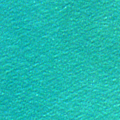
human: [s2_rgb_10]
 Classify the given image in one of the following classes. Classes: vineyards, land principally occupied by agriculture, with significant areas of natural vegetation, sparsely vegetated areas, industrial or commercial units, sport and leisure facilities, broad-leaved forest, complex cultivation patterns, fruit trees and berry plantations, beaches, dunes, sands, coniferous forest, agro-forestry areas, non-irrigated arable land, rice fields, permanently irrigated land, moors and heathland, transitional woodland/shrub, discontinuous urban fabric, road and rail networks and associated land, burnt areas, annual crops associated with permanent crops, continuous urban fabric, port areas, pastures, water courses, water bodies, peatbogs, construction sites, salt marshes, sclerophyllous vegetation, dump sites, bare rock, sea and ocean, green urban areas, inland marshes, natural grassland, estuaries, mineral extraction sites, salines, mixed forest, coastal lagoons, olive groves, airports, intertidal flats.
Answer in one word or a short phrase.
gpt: sea and ocean